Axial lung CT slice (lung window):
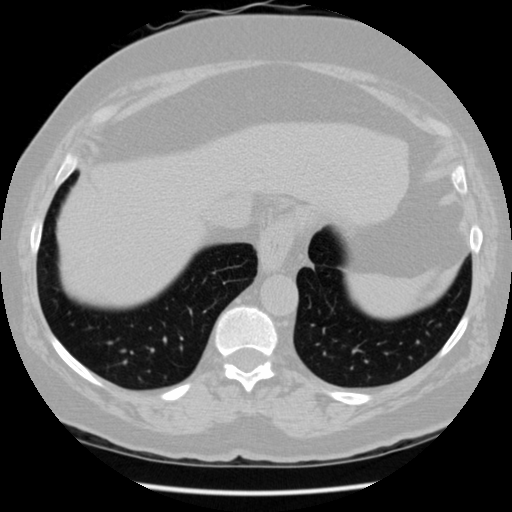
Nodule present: no